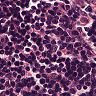
Metastatic tissue present: no